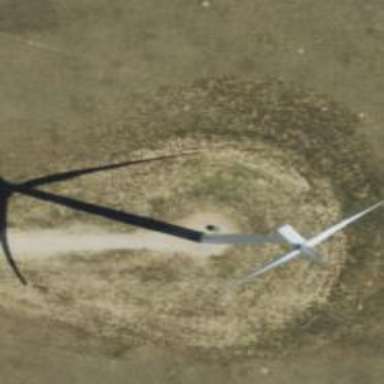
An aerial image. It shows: Wind generator powered by horizontal axis wind turbine.